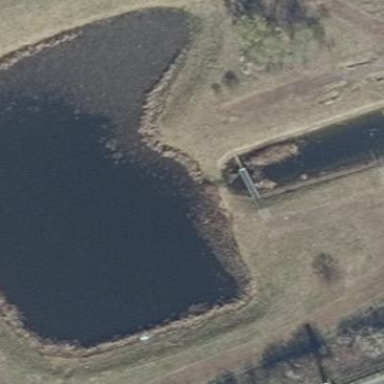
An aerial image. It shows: Fence.